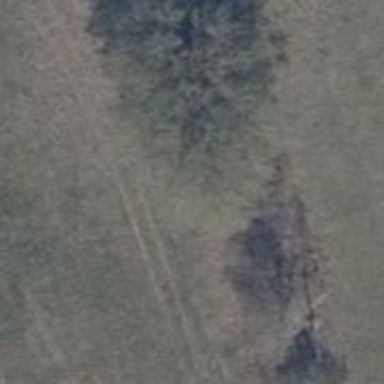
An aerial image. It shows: Row of trees in natural setting.